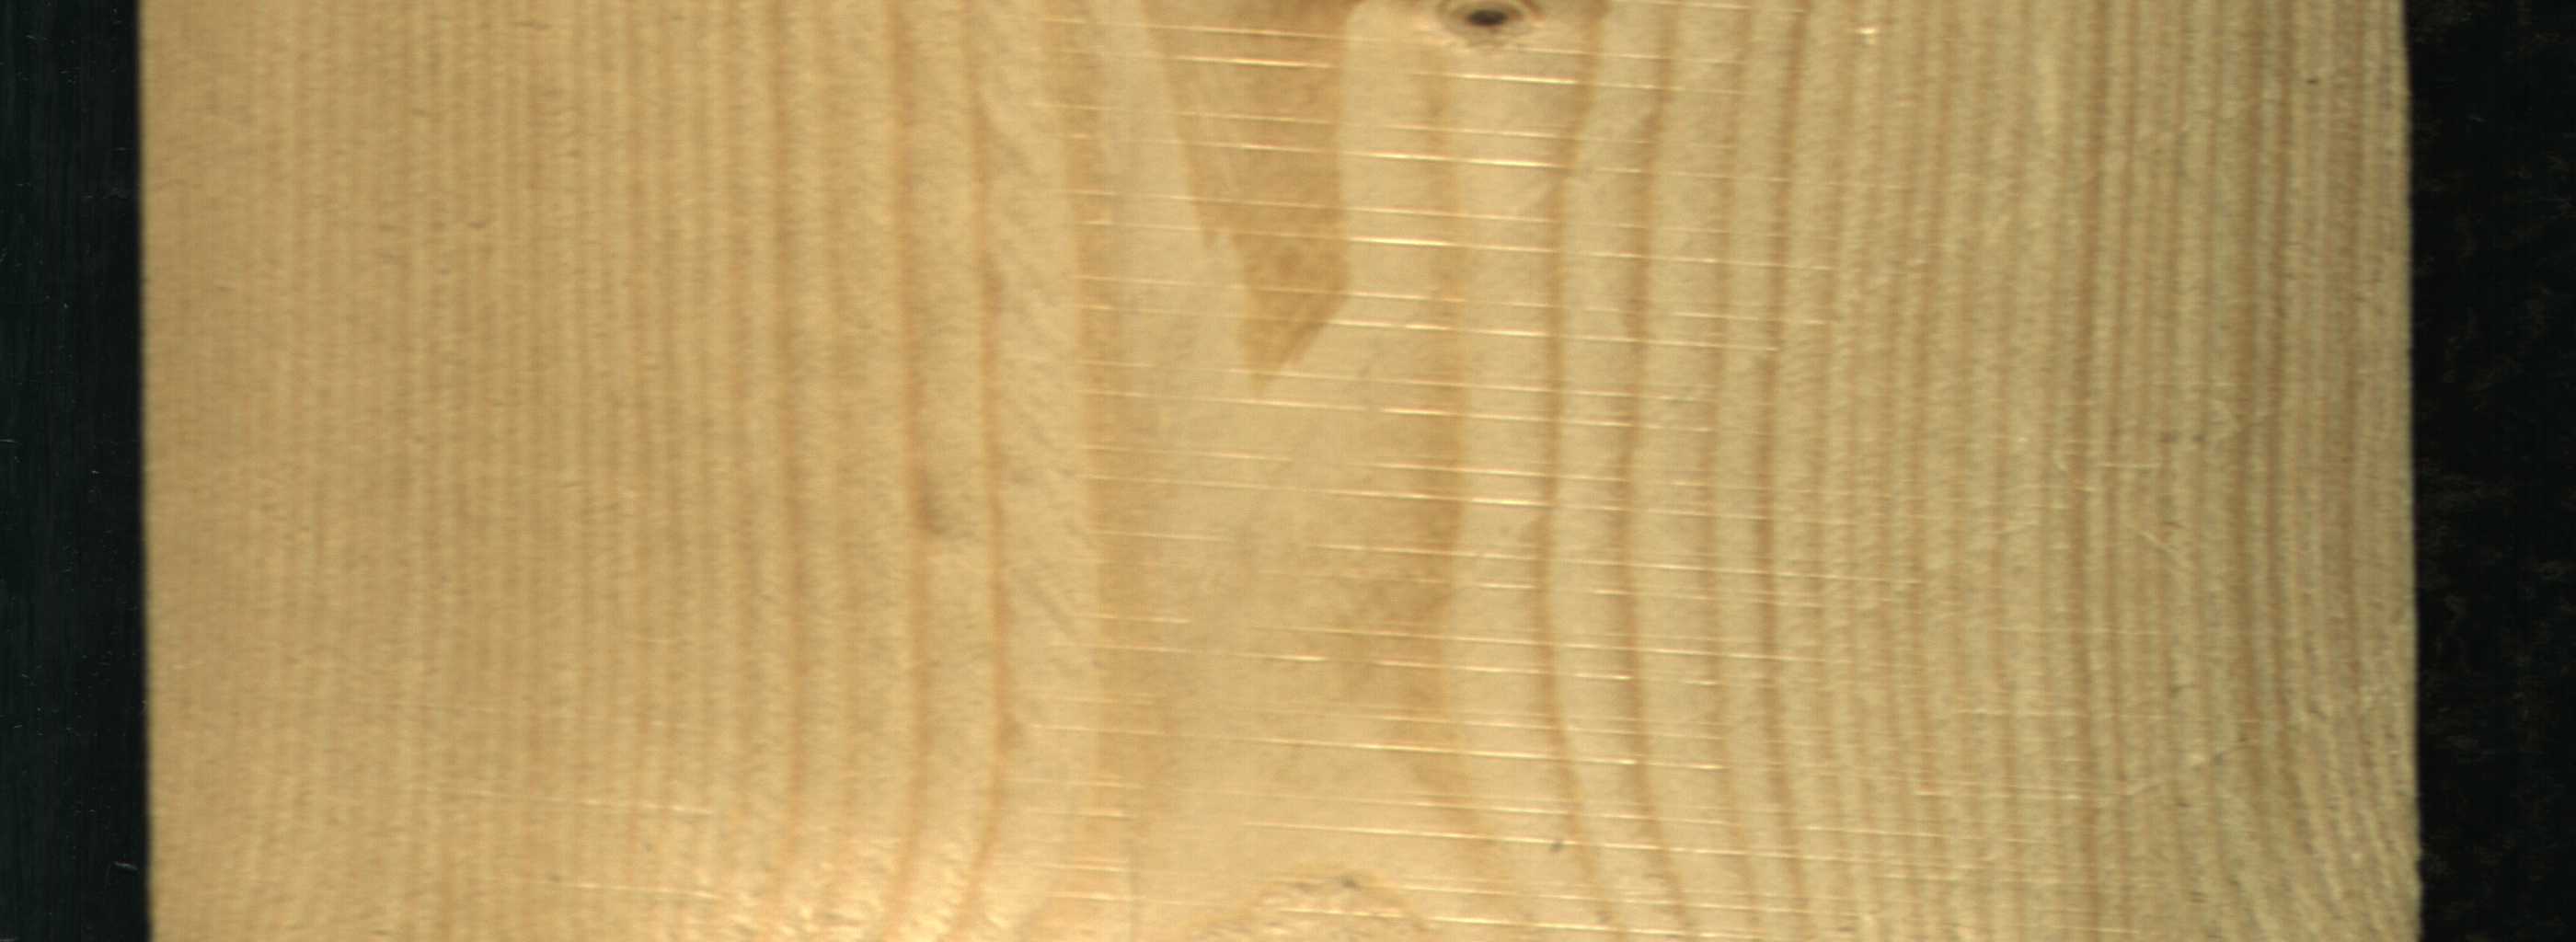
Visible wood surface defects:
Live_Knot